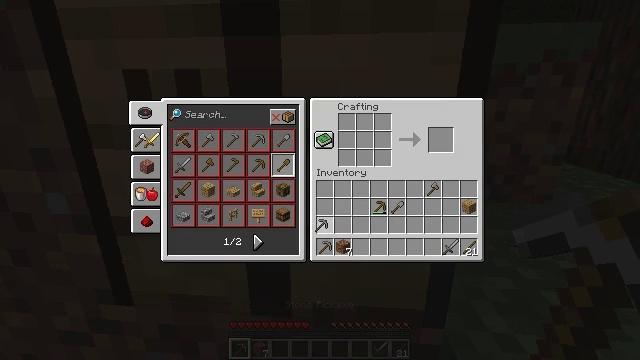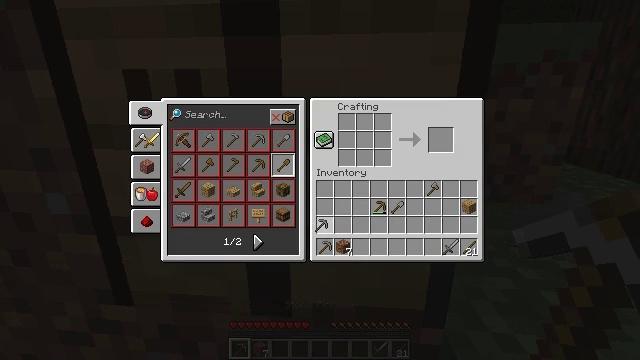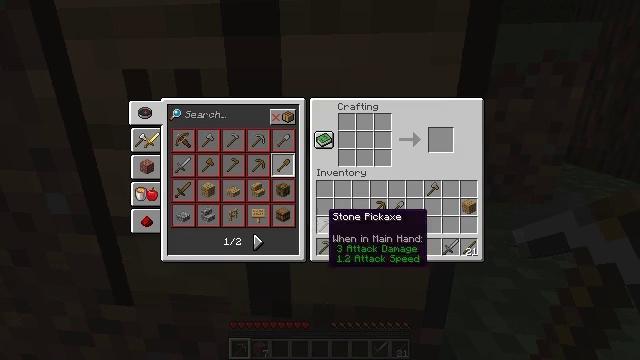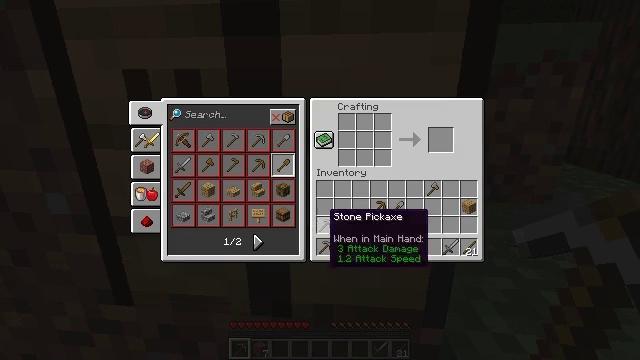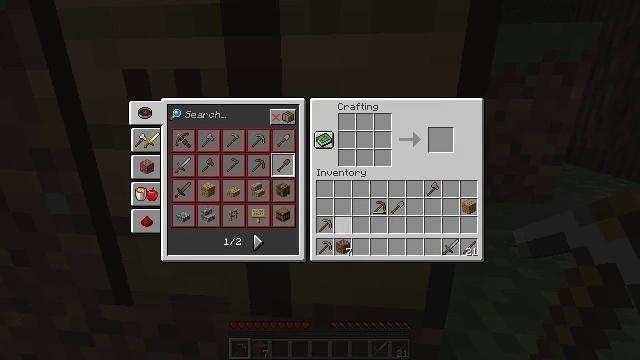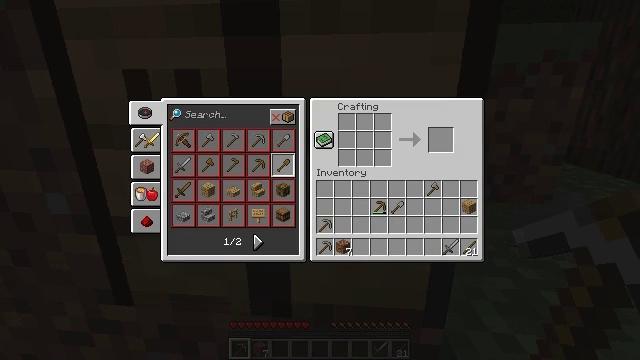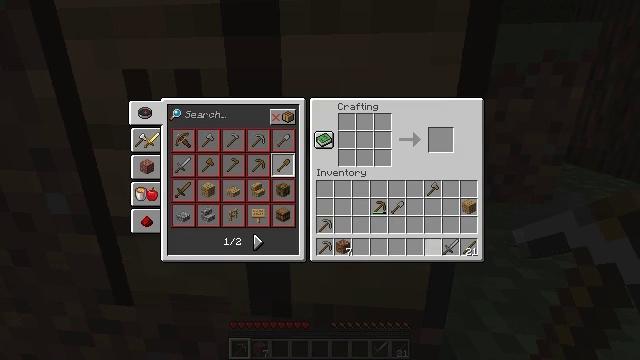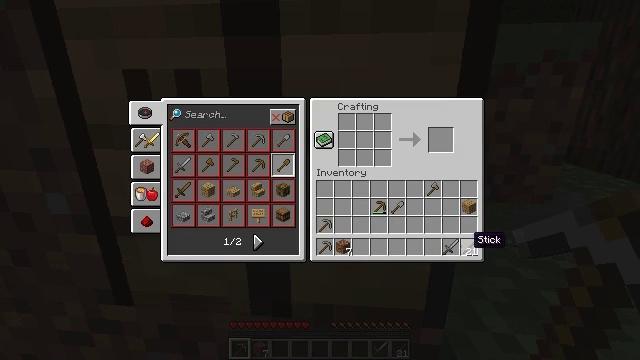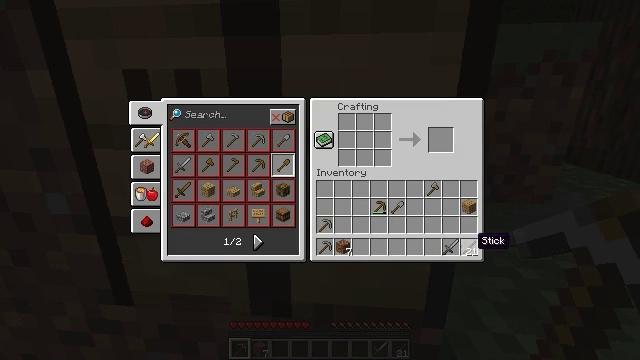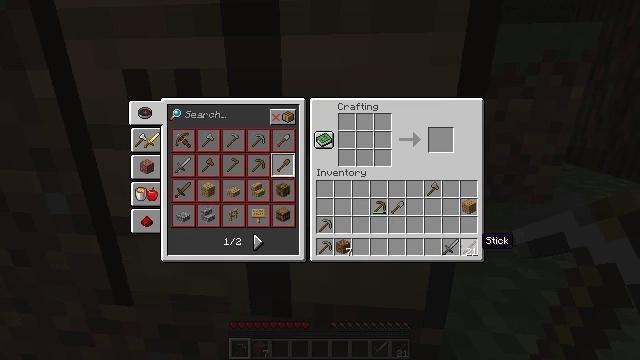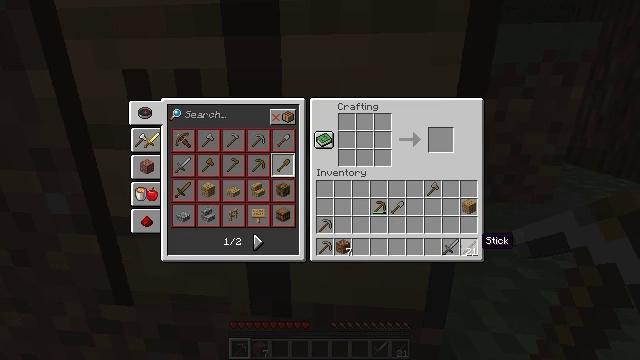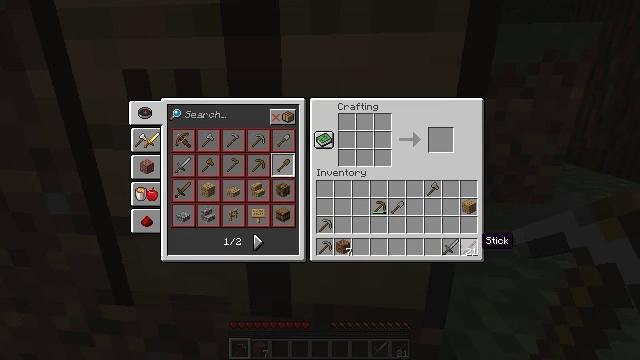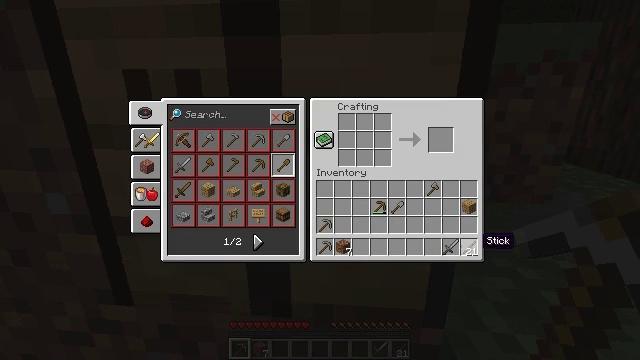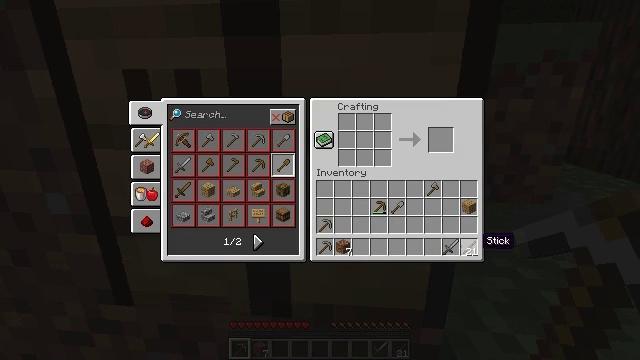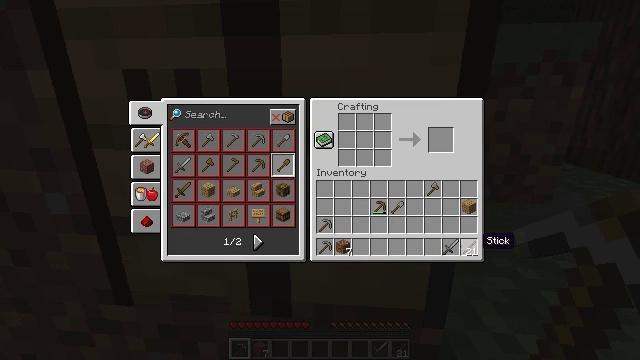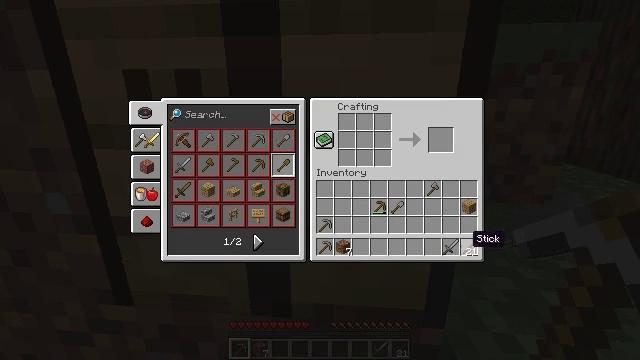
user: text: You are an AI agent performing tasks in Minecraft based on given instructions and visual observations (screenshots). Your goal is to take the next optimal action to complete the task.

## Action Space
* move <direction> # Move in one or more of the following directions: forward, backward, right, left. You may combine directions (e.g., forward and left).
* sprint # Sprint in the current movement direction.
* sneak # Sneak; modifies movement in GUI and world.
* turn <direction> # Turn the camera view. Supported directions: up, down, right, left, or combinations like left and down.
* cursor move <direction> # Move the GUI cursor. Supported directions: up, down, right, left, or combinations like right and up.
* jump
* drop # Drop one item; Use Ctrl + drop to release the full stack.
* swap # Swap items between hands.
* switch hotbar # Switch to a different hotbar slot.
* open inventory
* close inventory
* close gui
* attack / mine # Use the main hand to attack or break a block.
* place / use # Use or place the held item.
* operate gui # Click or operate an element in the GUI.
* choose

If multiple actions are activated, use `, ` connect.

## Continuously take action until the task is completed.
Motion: motion action
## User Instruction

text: Remove a wooden pickaxe from the inventory.
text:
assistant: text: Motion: operate gui
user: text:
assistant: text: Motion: no_op
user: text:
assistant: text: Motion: no_op
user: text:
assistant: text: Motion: cursor move right
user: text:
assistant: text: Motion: cursor move right and down
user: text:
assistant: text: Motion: cursor move right and down
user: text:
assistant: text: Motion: cursor move right
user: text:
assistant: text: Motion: no_op
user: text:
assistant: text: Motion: no_op
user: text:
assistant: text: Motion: no_op
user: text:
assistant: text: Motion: no_op
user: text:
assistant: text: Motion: no_op
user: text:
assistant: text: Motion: no_op
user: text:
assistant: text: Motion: no_op
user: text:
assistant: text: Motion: cursor move left
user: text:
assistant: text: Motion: cursor move left
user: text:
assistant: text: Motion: no_op
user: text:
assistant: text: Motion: no_op
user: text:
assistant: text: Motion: operate gui
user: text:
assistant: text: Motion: operate gui
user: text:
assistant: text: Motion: operate gui
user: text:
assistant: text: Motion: cursor move left
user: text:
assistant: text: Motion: cursor move left
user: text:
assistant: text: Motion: no_op
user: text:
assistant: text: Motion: no_op
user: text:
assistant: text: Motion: no_op
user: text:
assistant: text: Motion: no_op
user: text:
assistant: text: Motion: no_op
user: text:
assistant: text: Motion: no_op
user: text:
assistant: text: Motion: operate gui